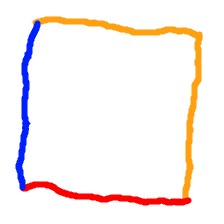
Shape: square